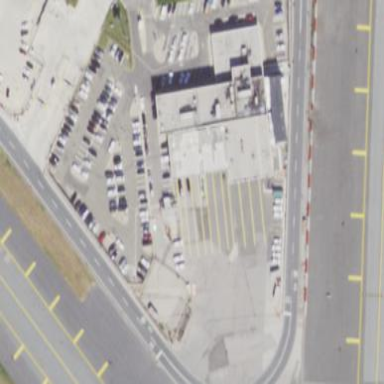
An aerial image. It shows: Building of type airport fire station.